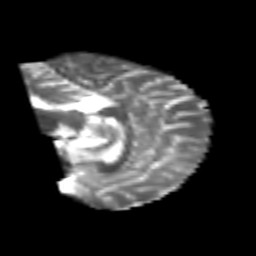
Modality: T2w
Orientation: sagittal
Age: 25
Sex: male
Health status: healthy